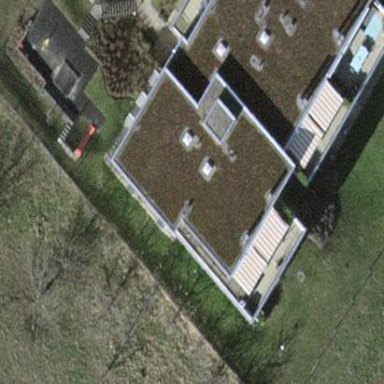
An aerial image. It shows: Yellow building with flat roof.